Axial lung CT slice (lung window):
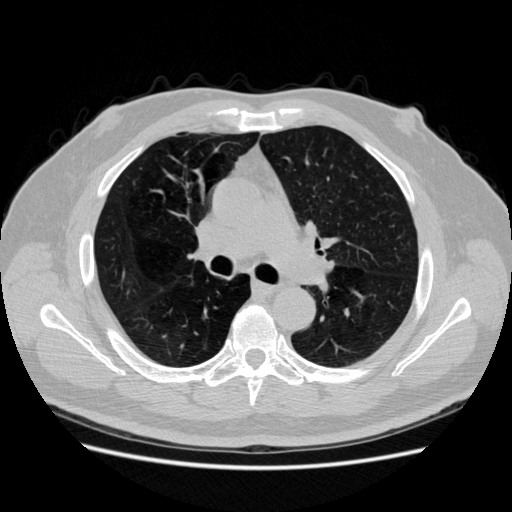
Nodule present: no